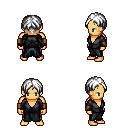
a pixel art fantasy rpg character, male body template, human, tanned skin, gray robe, metal pants, white parted hairstyle, leather bracers, four views (front, back, left, right), 2x2 character sprite sheet, small pixel art, hard edges, no anti-aliasing